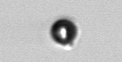
Label: bead